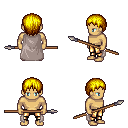
a pixel art fantasy rpg character, male body template, human, tanned skin, gray cape, gold greaves, blonde plain hairstyle, spear, four views (front, back, left, right), 2x2 character sprite sheet, small pixel art, hard edges, no anti-aliasing